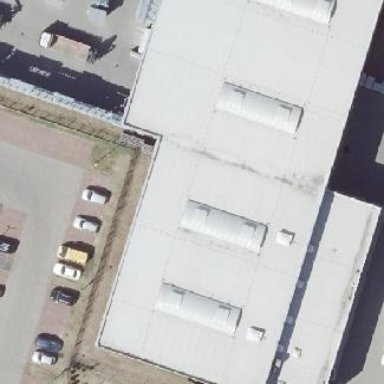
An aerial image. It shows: Flat-roofed building with industrial look.